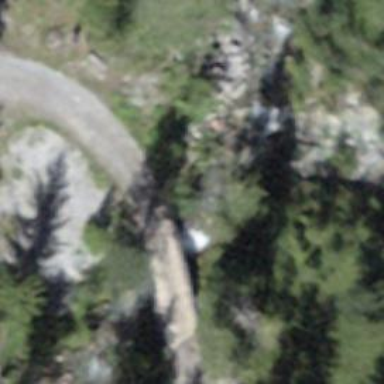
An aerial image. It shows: Gravel track on bridge with grade2 track type.